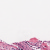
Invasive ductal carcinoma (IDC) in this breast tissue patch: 1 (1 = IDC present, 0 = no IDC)